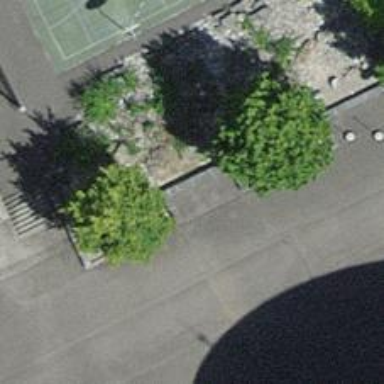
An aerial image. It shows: Bench.